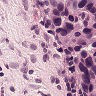
Metastatic tissue present: yes